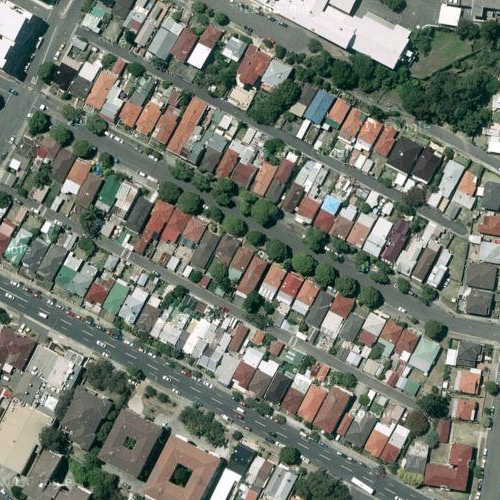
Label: sydney